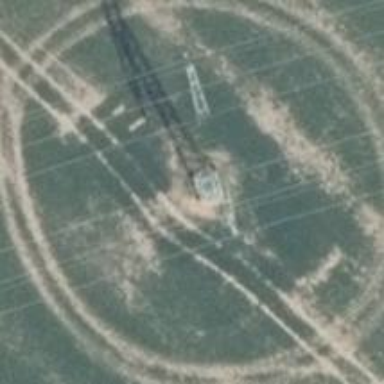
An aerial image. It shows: Power line is depicted.